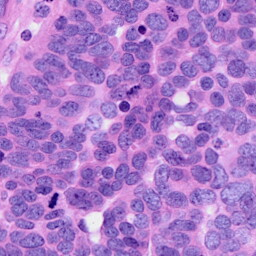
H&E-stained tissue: Ovarian